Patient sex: F
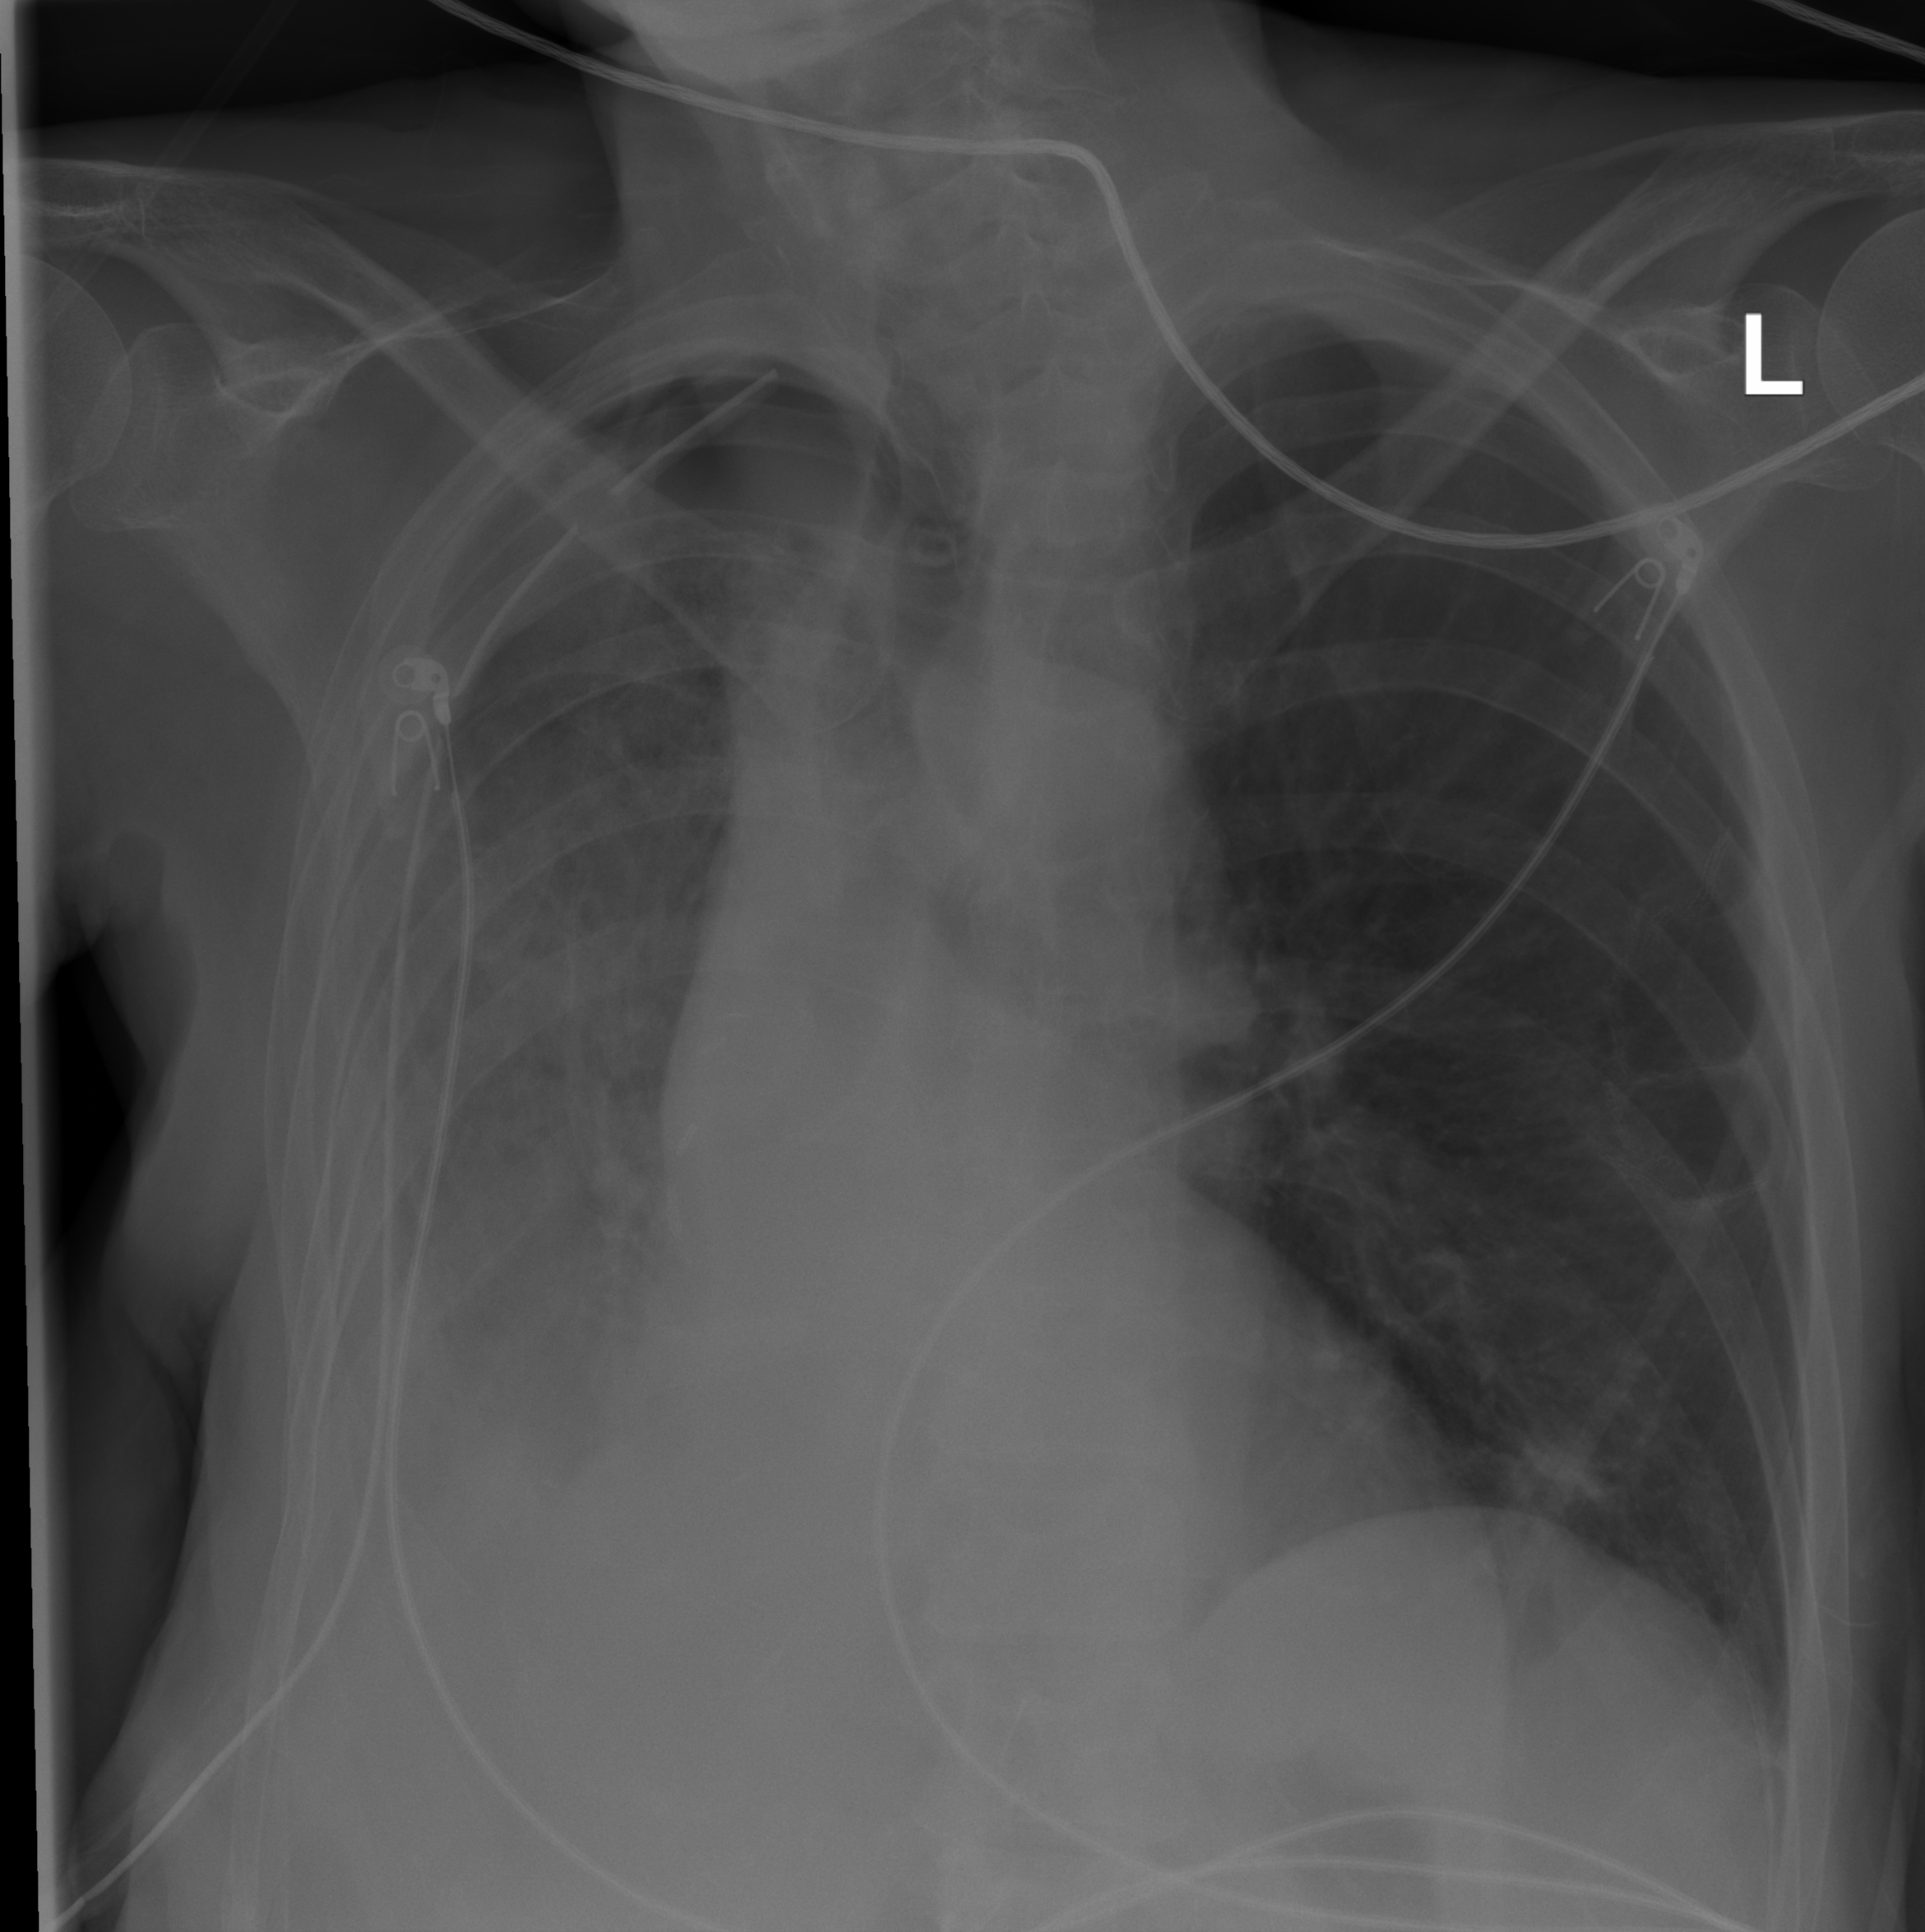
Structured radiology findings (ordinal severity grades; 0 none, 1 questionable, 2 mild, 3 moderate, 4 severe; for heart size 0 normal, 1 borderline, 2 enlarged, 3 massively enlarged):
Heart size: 2
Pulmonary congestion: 0
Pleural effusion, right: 2
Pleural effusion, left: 0
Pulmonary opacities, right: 3
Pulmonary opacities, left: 2
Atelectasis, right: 3
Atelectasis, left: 0